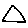
Label: triangle